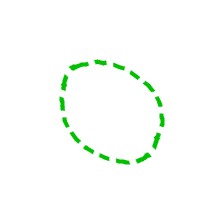
Shape: circle